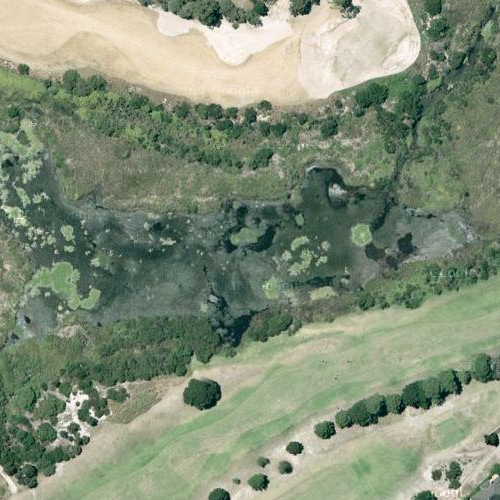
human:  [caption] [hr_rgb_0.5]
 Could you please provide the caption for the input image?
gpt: A wide river with green waters with some plants and a parking lot beside .

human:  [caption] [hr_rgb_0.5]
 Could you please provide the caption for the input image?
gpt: There are many cars parked neatly in the parking lot while a wide river beside .

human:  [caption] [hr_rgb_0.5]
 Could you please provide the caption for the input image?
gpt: A wide river with green waters with some roads and a parking lot beside .

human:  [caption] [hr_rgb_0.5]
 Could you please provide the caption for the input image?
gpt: A wide river with some roads and a parking lot beside .

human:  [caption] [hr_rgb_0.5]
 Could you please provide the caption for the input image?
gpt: Many cars parked neatly in the parking lot while a wide river passed by .